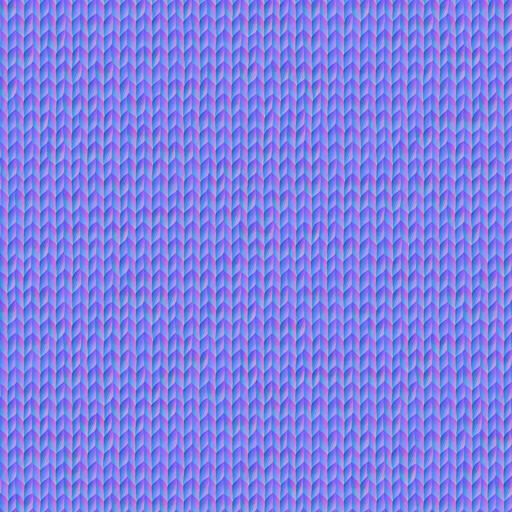
fabric red weave wool woven